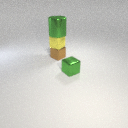
large green metal cylinder above small brown metal cube